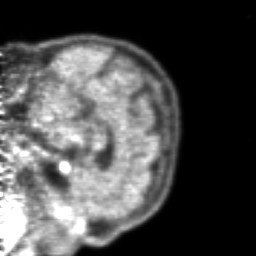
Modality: PET
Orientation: sagittal
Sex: male
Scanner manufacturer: ge